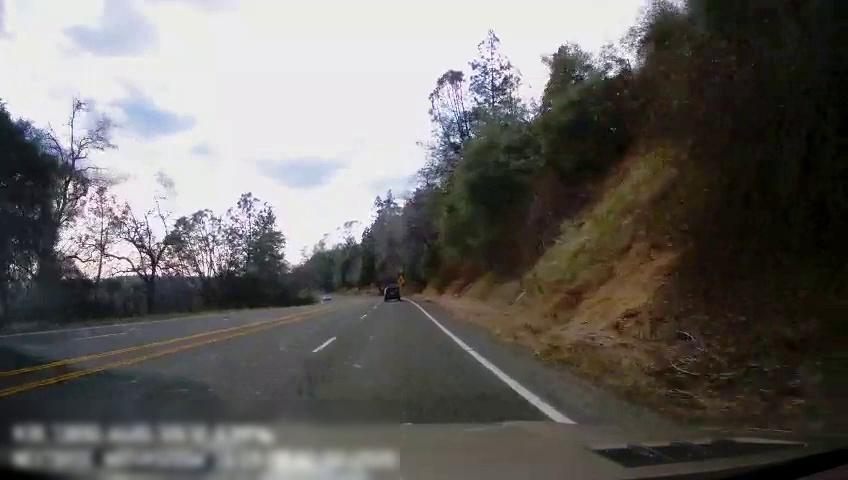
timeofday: Day
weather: Cloudy
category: Drivable Space
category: Vehicles | SUV
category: Lanes | Opposite Lane
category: Lanes | Alternate Lane
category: Lanes | Alternate Lane
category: Lanes | Current Lane
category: Lanes | Current Lane